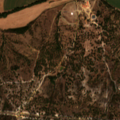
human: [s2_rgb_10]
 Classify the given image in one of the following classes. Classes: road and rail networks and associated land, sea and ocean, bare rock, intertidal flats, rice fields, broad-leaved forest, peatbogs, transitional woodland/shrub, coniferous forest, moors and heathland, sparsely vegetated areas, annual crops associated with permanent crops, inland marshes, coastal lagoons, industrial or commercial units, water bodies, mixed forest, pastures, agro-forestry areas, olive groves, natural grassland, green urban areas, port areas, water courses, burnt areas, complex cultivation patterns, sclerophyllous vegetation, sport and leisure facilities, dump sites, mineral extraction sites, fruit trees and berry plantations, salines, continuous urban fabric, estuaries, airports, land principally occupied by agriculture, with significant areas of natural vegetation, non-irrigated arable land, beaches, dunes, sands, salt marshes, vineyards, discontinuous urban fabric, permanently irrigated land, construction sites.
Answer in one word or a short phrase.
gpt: non-irrigated arable land, permanently irrigated land, broad-leaved forest